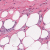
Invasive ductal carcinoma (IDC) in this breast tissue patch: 0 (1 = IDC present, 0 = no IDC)